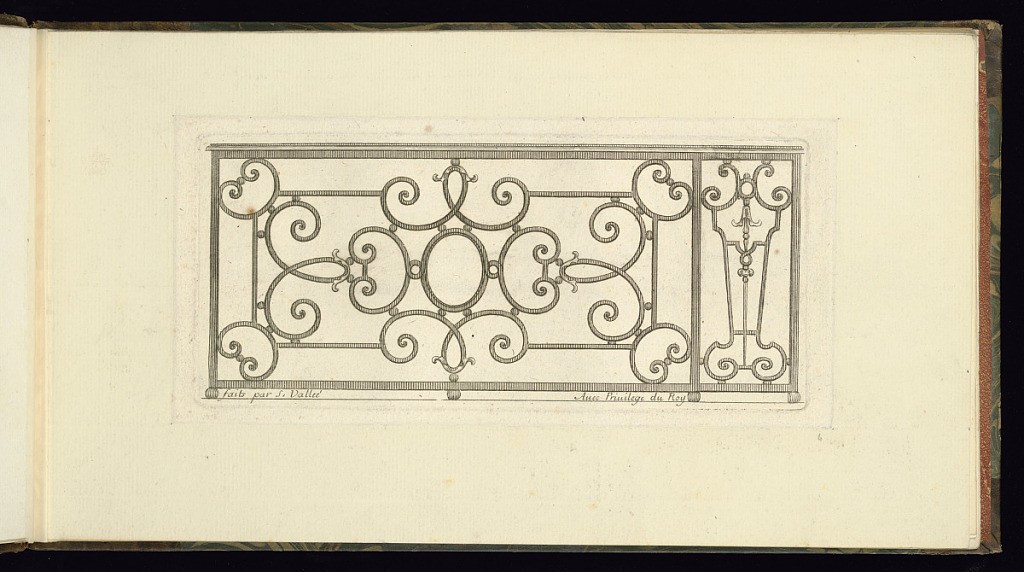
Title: Balcony Rail (Balustrade) Design
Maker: S. Vallée, French, 18th century
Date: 18th century
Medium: Etching and engraving on paper
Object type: Print
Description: Design for a wrought-iron ornamental balcony rail (balustrade) featuring scrolling bands and scrolling leaves. The plate is signed.